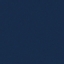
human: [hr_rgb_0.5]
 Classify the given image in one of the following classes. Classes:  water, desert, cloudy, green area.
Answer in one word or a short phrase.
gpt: water